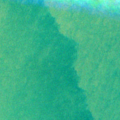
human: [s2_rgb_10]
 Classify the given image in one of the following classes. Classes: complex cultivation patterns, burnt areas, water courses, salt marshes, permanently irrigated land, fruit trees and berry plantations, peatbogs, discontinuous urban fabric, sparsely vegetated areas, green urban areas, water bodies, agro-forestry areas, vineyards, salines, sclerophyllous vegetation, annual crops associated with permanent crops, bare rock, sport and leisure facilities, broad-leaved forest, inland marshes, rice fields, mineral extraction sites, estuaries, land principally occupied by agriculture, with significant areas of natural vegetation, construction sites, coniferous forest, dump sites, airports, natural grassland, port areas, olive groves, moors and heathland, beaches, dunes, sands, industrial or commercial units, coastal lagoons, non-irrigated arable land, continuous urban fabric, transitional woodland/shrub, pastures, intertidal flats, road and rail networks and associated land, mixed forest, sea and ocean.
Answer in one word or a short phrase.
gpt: sea and ocean